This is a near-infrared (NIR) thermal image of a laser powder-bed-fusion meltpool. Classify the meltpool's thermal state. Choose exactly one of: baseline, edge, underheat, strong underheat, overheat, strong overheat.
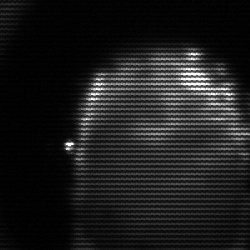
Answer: baseline